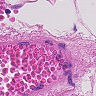
Metastatic tissue present: no